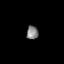
Tissue: skin
Cell type: Others
Senescence score: 0.7251
Nuclear area (px): 154
Mean DAPI intensity: 130.383